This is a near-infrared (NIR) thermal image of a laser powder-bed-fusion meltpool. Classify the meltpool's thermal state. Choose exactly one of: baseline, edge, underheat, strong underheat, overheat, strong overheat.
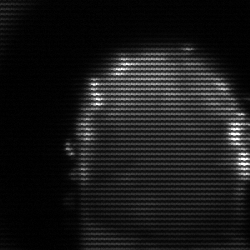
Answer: baseline